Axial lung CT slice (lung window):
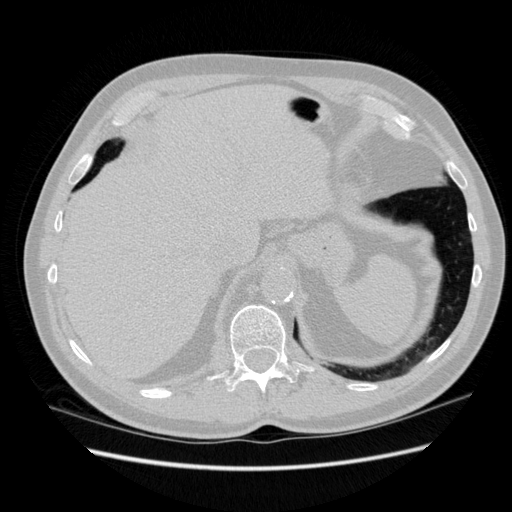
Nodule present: no